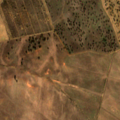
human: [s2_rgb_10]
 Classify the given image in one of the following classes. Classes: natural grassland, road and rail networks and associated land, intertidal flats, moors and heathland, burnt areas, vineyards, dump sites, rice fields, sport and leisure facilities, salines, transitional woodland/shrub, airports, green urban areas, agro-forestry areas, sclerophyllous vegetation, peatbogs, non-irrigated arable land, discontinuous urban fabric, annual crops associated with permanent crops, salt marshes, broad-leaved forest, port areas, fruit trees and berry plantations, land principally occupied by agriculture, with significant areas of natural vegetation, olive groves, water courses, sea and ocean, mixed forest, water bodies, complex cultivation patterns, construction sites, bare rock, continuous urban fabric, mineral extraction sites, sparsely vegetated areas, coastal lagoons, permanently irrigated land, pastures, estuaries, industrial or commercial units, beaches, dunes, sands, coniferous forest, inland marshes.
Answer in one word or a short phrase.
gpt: non-irrigated arable land, agro-forestry areas, transitional woodland/shrub